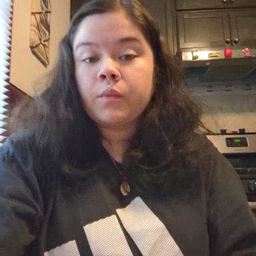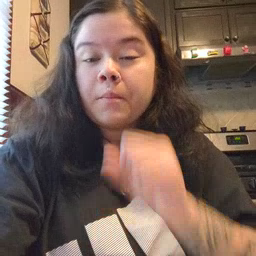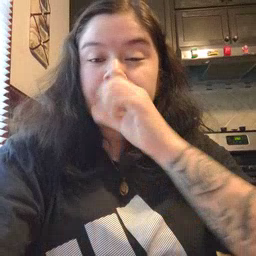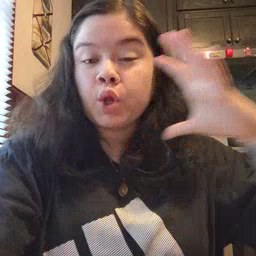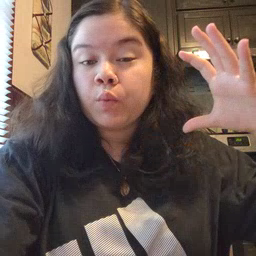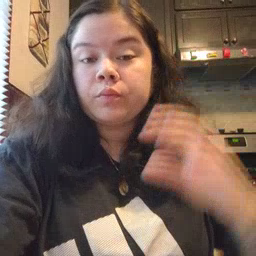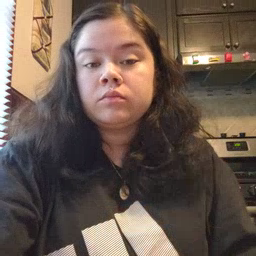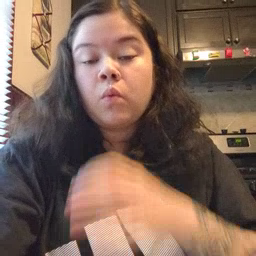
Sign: balloon